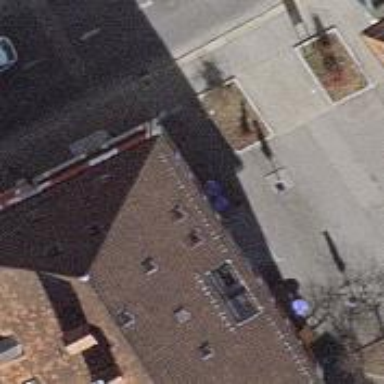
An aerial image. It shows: Bar.